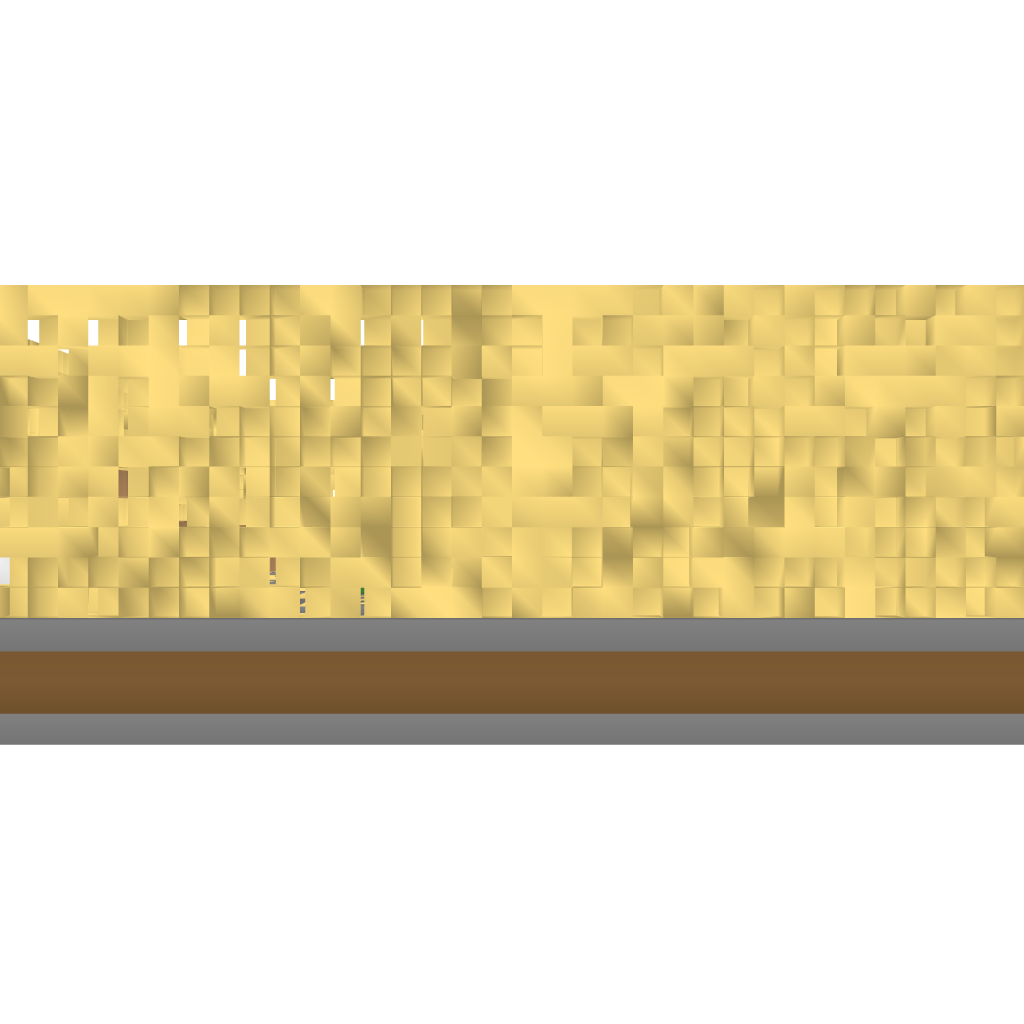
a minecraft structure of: Roman Statue bad low quality